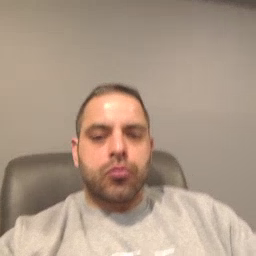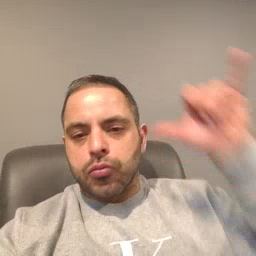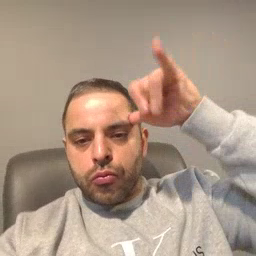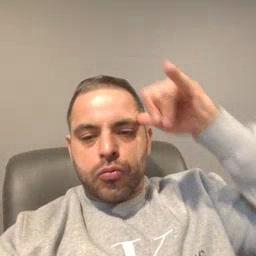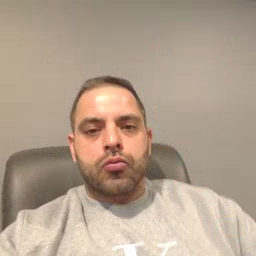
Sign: cow